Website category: auto
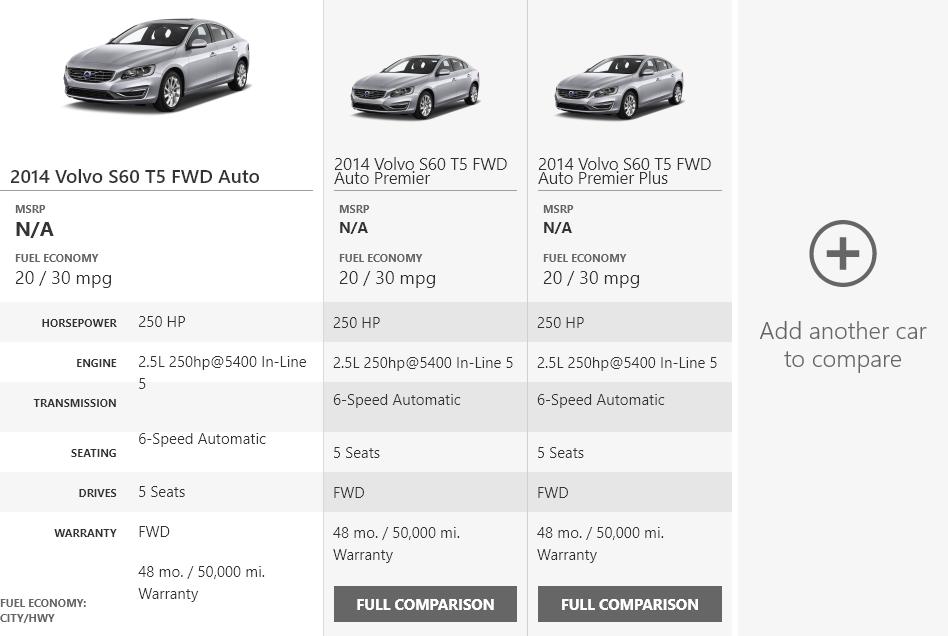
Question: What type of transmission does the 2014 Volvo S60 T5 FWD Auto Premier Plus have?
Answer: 6-Speed Automatic

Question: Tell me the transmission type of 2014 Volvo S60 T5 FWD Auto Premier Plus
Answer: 6-Speed Automatic

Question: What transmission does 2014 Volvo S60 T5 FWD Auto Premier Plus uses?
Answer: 6-Speed Automatic

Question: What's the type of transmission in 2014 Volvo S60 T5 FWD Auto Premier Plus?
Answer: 6-Speed Automatic

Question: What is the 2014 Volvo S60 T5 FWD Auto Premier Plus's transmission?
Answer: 6-Speed Automatic

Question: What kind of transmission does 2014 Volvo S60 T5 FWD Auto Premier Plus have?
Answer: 6-Speed Automatic

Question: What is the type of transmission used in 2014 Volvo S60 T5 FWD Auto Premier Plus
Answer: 6-Speed Automatic

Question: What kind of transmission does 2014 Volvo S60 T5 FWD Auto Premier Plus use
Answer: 6-Speed Automatic

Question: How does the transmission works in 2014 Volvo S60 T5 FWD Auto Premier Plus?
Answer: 6-Speed Automatic

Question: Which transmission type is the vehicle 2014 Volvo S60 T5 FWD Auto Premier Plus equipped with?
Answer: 6-Speed Automatic

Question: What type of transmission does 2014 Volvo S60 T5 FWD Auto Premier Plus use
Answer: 6-Speed Automatic

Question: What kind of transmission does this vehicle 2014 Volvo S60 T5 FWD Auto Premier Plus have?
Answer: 6-Speed Automatic

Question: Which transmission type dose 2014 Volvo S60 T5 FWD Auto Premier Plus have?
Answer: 6-Speed Automatic

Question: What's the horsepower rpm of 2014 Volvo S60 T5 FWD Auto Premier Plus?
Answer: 250 HP

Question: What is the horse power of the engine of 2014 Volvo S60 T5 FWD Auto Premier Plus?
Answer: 250 HP

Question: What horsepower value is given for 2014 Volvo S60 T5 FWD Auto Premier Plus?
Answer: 250 HP

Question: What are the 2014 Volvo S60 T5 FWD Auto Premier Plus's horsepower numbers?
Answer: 250 HP

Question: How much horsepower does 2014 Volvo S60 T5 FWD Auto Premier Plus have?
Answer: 250 HP

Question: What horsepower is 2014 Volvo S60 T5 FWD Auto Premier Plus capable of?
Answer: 250 HP

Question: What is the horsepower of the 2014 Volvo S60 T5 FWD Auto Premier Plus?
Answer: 250 HP

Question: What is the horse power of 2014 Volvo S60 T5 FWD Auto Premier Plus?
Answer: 250 HP

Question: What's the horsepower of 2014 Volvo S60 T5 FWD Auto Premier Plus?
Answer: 250 HP

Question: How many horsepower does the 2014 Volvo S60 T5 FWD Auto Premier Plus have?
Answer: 250 HP

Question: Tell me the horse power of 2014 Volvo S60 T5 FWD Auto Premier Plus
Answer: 250 HP

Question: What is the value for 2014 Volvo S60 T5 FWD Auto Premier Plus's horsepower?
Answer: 250 HP

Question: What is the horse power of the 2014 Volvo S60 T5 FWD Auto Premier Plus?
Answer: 250 HP

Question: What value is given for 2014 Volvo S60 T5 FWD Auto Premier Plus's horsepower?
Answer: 250 HP

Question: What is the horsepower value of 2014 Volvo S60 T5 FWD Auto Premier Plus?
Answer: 250 HP

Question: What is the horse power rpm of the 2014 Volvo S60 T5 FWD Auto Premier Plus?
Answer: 250 HP

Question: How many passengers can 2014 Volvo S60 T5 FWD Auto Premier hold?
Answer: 5 Seats

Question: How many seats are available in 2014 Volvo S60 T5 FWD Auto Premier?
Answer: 5 Seats

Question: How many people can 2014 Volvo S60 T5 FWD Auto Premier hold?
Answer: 5 Seats

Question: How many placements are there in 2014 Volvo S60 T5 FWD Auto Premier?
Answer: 5 Seats

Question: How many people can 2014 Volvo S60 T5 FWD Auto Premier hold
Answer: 5 Seats

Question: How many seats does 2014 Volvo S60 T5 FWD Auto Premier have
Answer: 5 Seats

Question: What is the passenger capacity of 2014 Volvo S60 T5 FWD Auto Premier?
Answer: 5 Seats

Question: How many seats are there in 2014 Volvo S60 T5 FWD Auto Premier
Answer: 5 Seats

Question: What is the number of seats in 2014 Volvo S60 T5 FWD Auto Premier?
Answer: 5 Seats

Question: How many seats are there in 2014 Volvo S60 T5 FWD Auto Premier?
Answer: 5 Seats

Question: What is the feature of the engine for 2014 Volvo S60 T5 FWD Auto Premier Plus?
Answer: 2.5L 250hp@5400 In-Line 5

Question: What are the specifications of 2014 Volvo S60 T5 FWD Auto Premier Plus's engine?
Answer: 2.5L 250hp@5400 In-Line 5

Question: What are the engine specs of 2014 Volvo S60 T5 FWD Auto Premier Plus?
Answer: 2.5L 250hp@5400 In-Line 5

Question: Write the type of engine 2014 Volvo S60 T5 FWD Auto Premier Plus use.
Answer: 2.5L 250hp@5400 In-Line 5

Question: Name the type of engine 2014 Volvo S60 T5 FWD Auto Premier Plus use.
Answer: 2.5L 250hp@5400 In-Line 5

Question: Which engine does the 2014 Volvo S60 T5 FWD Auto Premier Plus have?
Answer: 2.5L 250hp@5400 In-Line 5

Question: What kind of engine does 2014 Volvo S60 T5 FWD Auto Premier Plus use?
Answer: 2.5L 250hp@5400 In-Line 5

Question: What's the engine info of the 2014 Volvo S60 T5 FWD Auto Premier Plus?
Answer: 2.5L 250hp@5400 In-Line 5

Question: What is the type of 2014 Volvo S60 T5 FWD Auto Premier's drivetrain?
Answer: FWD

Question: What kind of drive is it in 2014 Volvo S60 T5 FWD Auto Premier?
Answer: FWD

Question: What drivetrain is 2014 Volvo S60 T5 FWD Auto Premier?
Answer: FWD

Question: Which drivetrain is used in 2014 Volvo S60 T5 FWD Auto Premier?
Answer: FWD

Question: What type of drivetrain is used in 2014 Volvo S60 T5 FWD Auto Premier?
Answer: FWD

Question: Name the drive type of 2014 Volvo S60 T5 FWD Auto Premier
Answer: FWD

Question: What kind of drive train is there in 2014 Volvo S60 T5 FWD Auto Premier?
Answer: FWD

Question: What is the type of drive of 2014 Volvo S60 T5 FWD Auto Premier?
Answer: FWD

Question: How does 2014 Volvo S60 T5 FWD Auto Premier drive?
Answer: FWD

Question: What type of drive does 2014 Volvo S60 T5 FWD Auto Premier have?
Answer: FWD

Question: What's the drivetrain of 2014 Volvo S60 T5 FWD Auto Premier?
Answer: FWD

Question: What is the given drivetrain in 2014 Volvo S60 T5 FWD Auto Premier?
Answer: FWD

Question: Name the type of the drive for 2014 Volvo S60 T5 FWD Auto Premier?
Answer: FWD

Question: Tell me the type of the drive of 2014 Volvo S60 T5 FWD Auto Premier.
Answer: FWD

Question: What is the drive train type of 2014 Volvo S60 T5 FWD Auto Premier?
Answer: FWD

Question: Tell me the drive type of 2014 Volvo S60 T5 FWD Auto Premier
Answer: FWD

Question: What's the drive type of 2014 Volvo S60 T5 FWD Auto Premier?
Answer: FWD